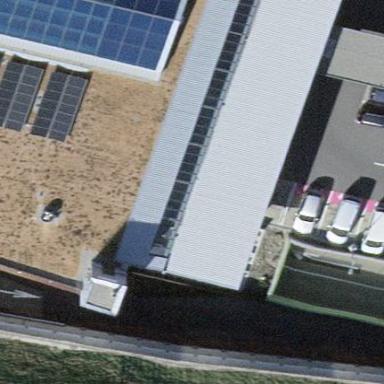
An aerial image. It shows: Skillion roof along the building with Gainsboro color.